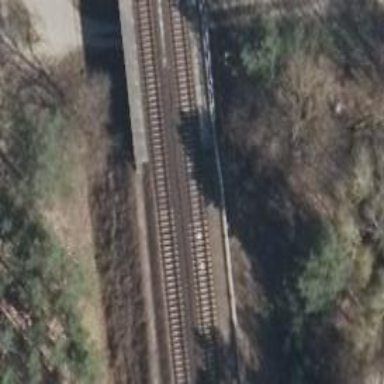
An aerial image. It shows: Bridge over electrified railway with contact lines.